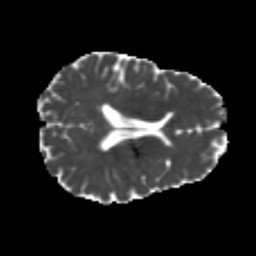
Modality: MD
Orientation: axial
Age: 24
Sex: male
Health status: healthy
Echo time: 0.074 s